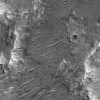
Atmospheric dust classification: not_dusty